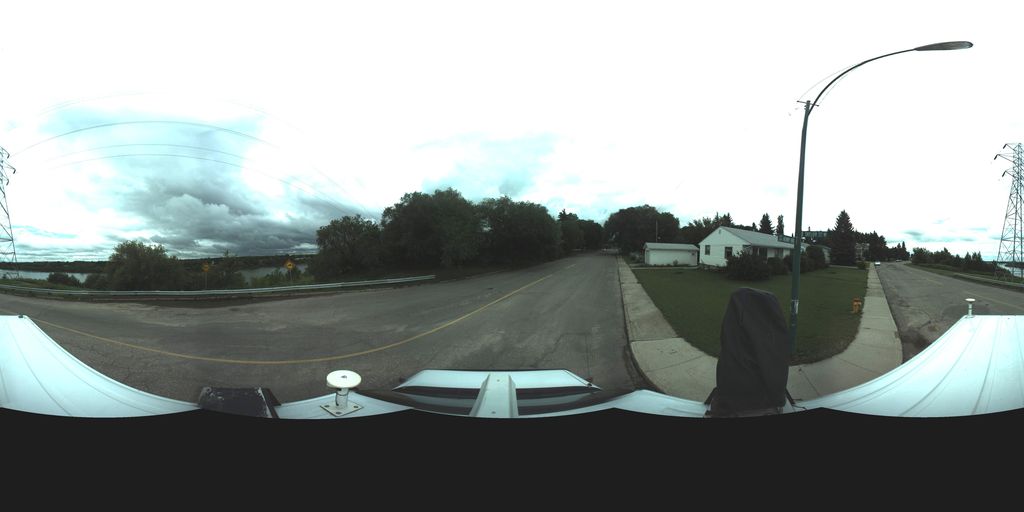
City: saskatoon